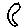
Label: moon